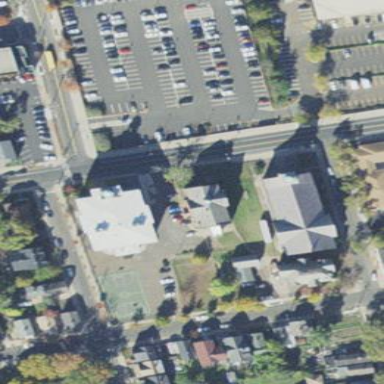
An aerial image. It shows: School.